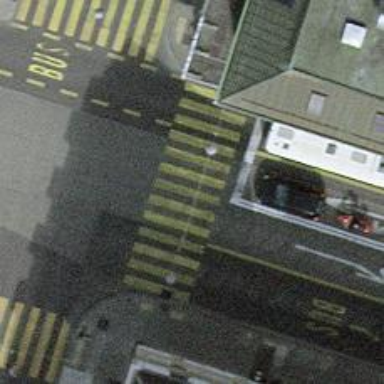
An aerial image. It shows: Road crossing with traffic signals.